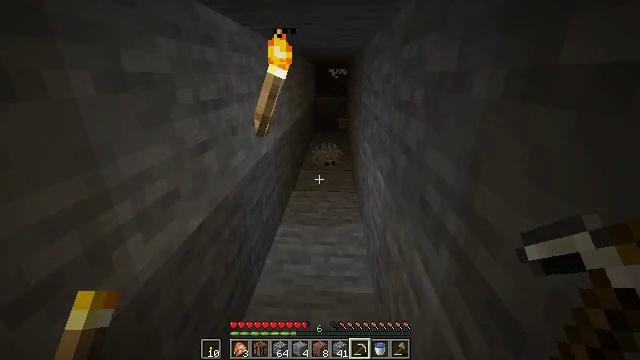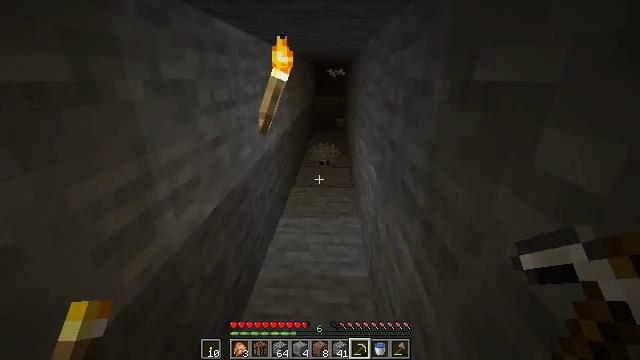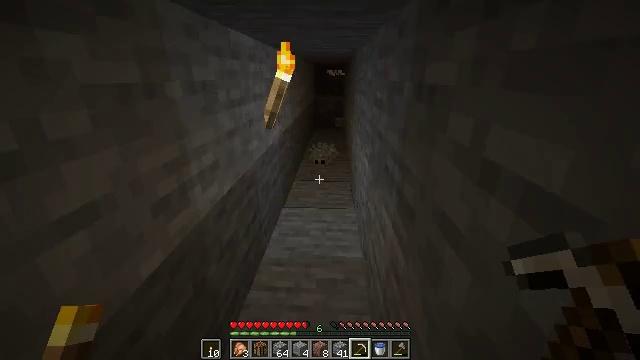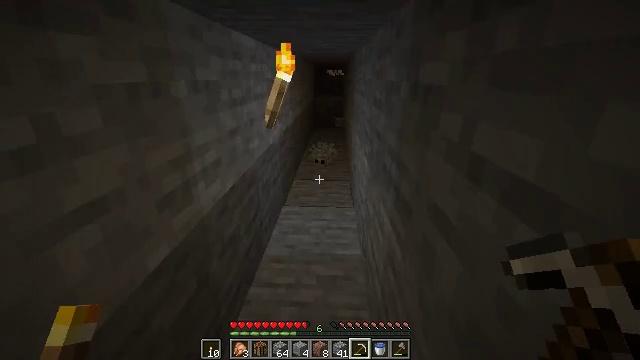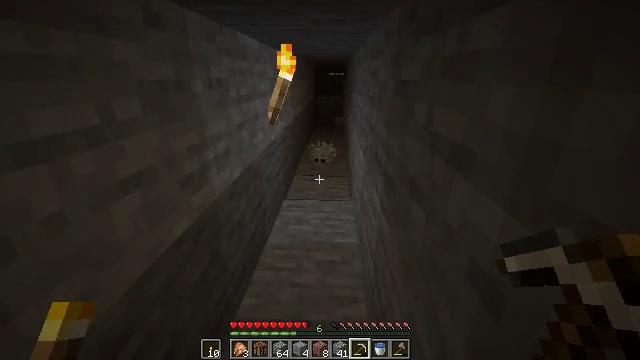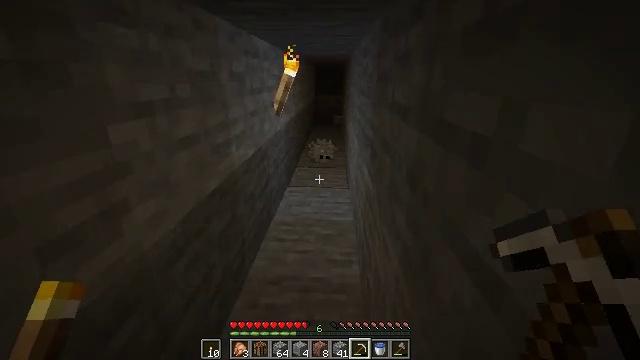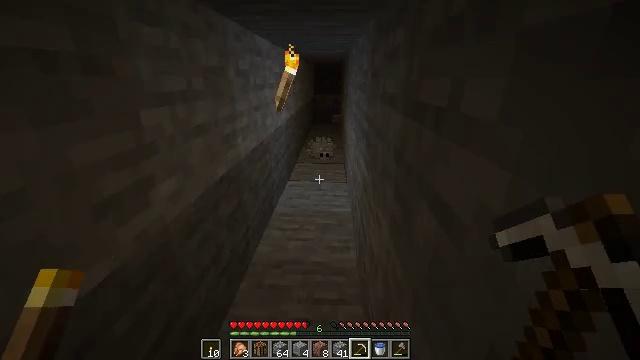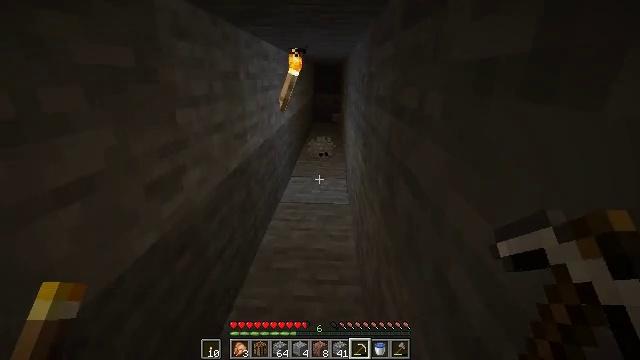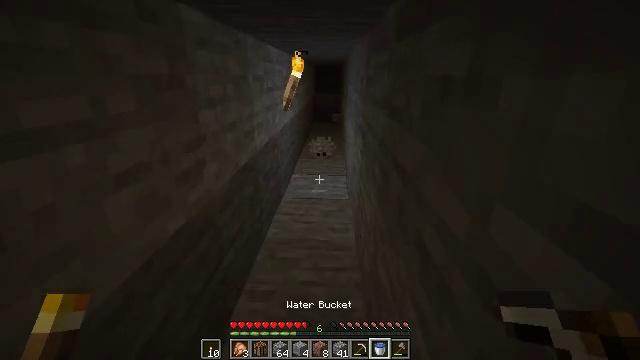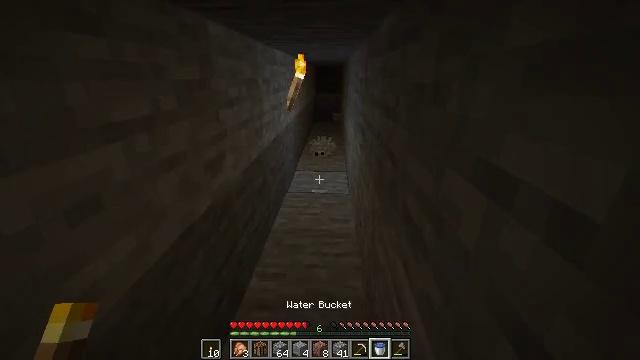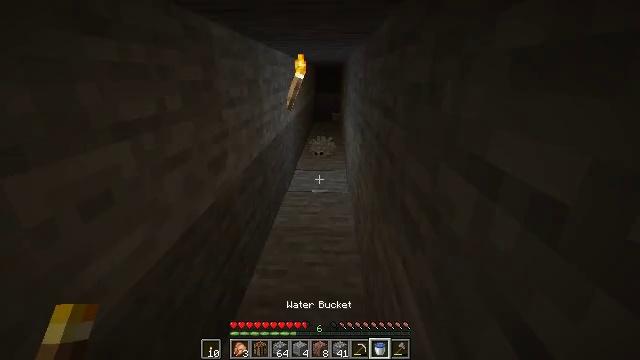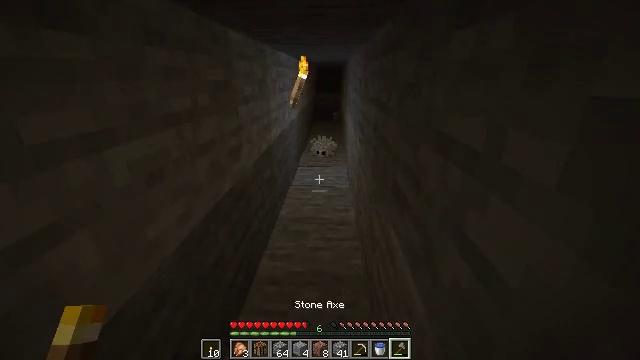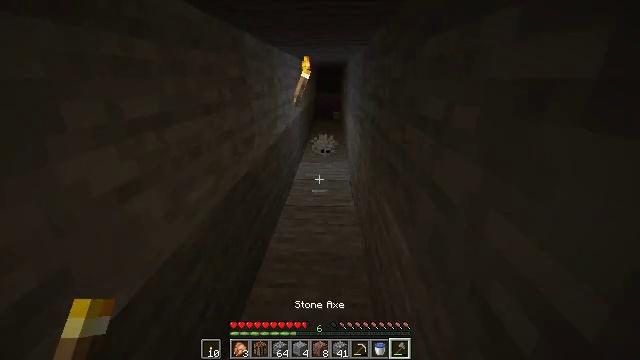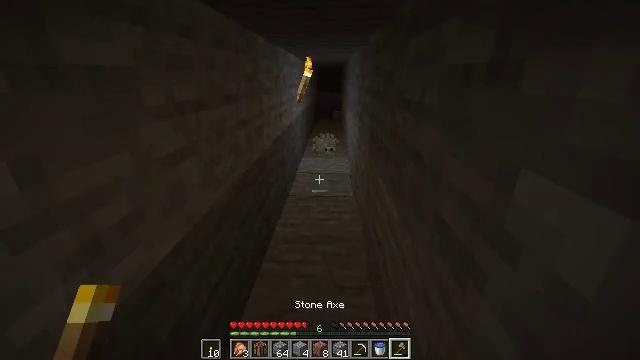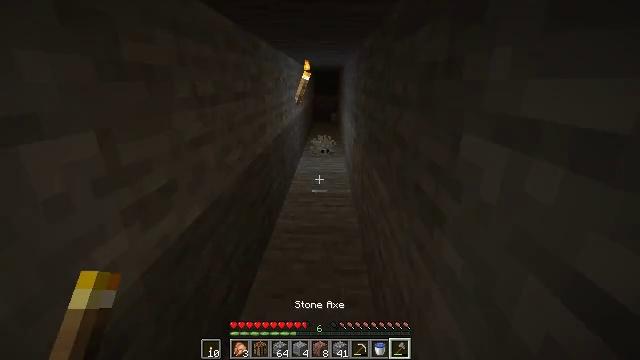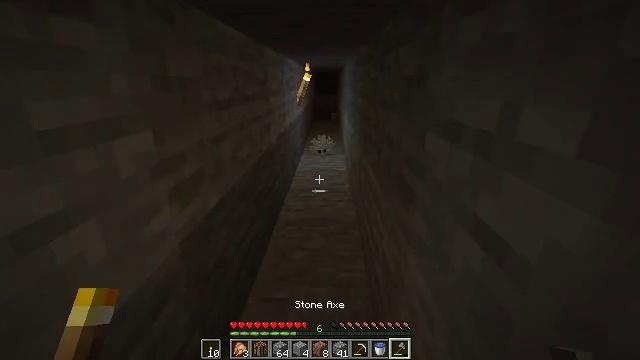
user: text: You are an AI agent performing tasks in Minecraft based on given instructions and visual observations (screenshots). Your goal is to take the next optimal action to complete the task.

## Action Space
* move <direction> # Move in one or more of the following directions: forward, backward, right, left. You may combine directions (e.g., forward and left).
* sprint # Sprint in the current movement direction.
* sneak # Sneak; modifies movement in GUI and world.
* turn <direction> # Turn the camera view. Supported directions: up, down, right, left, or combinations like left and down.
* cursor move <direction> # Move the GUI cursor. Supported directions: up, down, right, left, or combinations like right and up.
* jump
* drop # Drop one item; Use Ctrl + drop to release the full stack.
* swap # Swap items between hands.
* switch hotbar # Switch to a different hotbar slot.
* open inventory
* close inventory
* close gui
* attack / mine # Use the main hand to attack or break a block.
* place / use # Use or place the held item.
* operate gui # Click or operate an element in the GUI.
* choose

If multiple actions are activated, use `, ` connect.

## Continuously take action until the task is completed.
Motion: motion action
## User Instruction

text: Kill a silverfish.
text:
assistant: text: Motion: move back
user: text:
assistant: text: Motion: move back
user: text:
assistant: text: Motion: move back
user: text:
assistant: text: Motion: move back
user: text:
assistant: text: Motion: move back
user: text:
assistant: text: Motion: move back
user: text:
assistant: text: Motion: move back
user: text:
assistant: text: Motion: move back
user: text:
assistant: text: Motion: move back
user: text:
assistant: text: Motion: move back
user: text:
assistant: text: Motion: move back
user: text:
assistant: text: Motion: move back
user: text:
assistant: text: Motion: move back
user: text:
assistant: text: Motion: move back
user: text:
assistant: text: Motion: move back
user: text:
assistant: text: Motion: move back
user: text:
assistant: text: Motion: move back
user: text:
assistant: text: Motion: move back
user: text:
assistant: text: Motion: move back
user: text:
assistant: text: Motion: move back
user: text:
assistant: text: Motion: move back
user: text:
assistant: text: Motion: move back
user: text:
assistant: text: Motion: move back
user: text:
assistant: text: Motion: move back
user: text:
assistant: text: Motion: move back
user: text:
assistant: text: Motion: move back
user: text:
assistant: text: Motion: move back
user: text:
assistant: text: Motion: move back
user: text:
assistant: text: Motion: move back
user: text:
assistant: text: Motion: no_op